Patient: sex F, age 48
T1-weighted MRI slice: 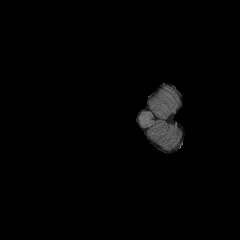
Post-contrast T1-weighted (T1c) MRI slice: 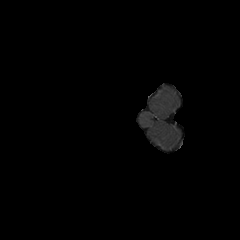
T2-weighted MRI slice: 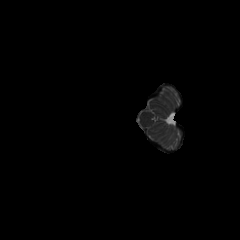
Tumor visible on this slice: no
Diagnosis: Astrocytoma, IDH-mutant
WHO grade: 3